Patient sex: M
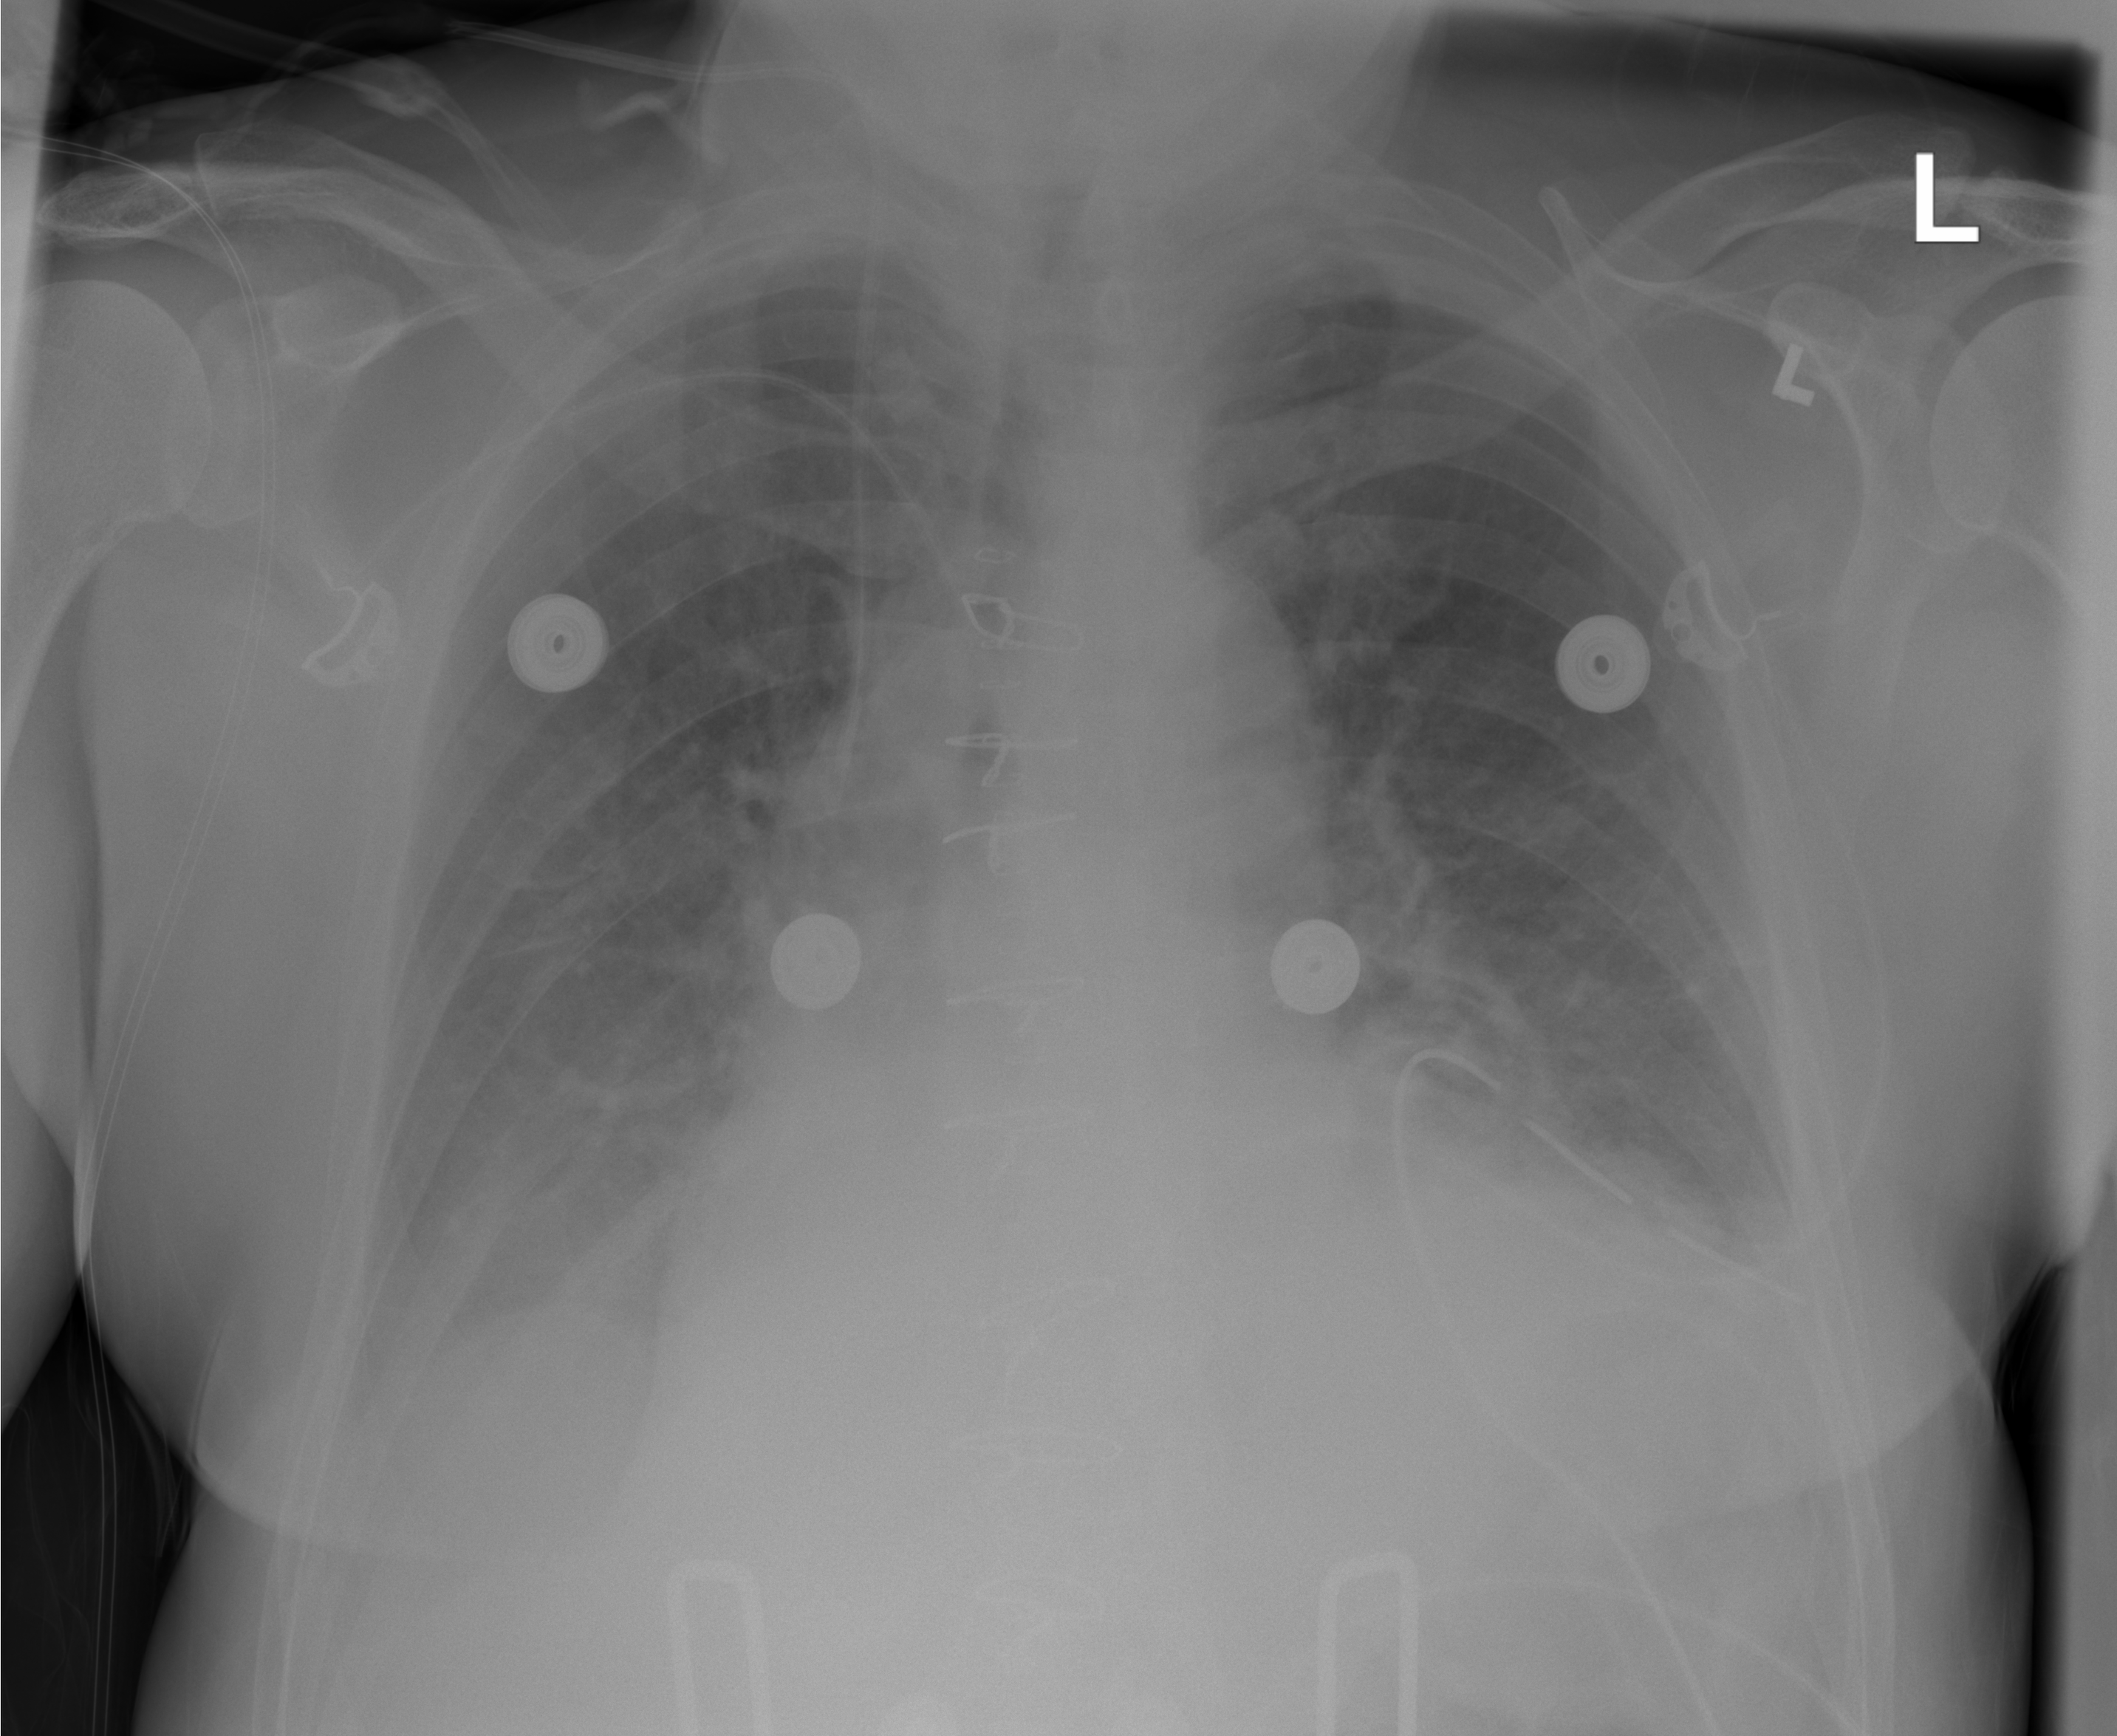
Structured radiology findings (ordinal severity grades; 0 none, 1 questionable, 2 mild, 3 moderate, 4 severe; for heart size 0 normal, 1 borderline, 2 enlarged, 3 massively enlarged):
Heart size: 1
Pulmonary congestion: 2
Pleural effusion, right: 1
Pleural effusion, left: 2
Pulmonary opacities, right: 0
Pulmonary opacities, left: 0
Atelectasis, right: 2
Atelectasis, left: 2